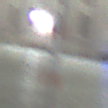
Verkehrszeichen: Andreaskreuz
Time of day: Night
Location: Outdoor (Urban)
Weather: PartlyCloudy
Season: NotSpecified
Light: Artificial